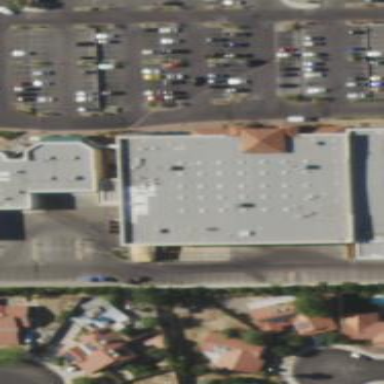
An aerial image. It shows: Supermarket building.